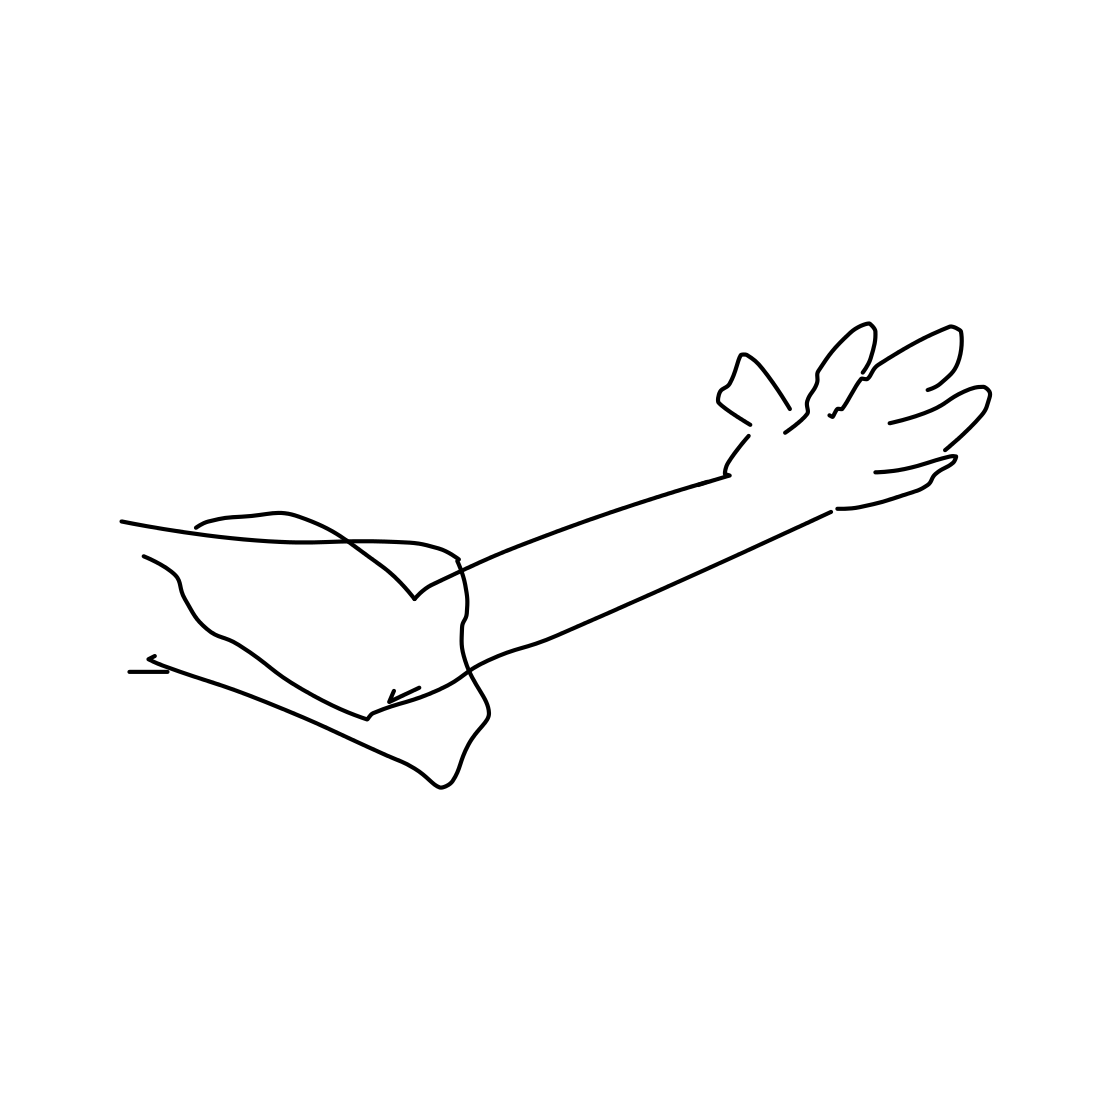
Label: arm